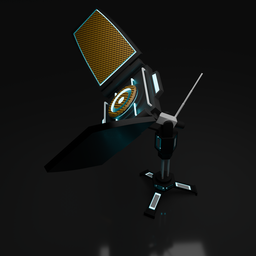
Label: mechanical